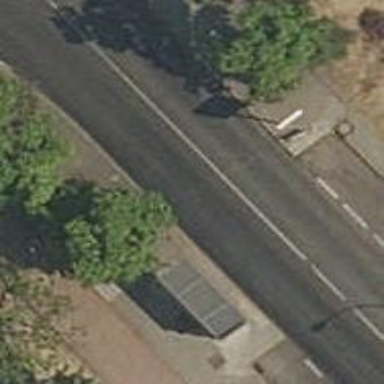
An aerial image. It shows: Bus stop with platform for public transport.